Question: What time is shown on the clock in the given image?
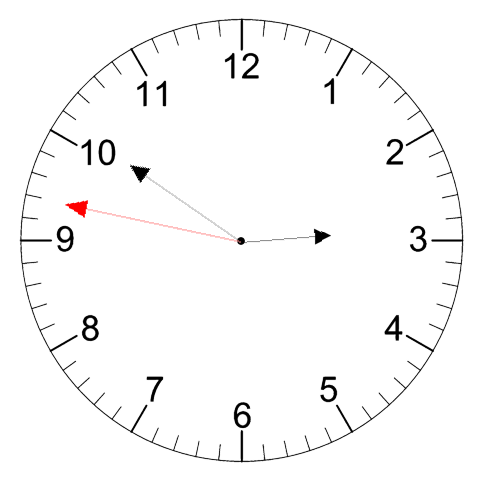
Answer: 02:50:47